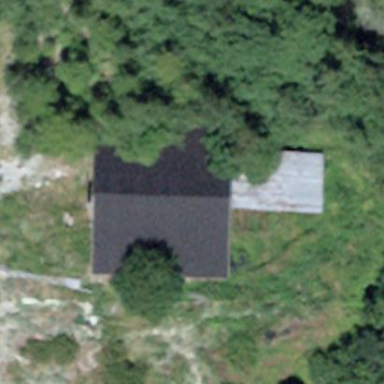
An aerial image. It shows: Farm auxiliary building with gabled roof.